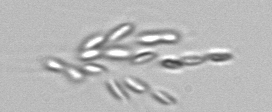
Label: Dinobryon